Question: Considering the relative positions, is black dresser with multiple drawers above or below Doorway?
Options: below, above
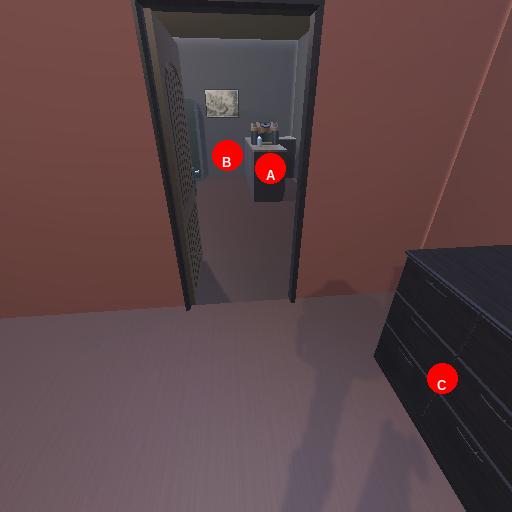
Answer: below